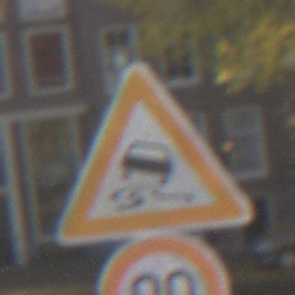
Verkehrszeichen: SchleuderOderRutschgefahr
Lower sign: Geschwindigkeit90
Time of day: SunriseSunset
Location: Outdoor (Urban)
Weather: PartlyCloudy
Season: Autumn
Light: Natural